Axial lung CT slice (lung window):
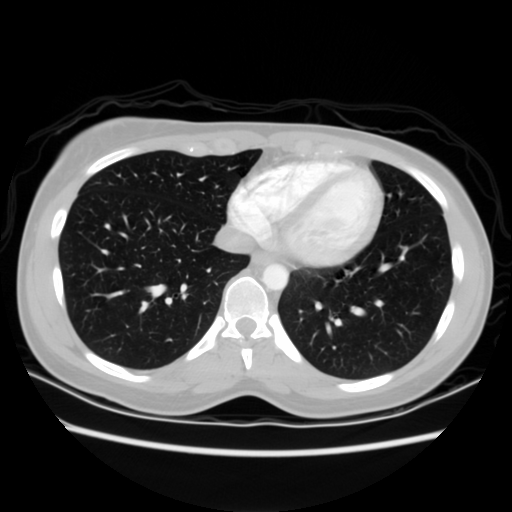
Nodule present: no